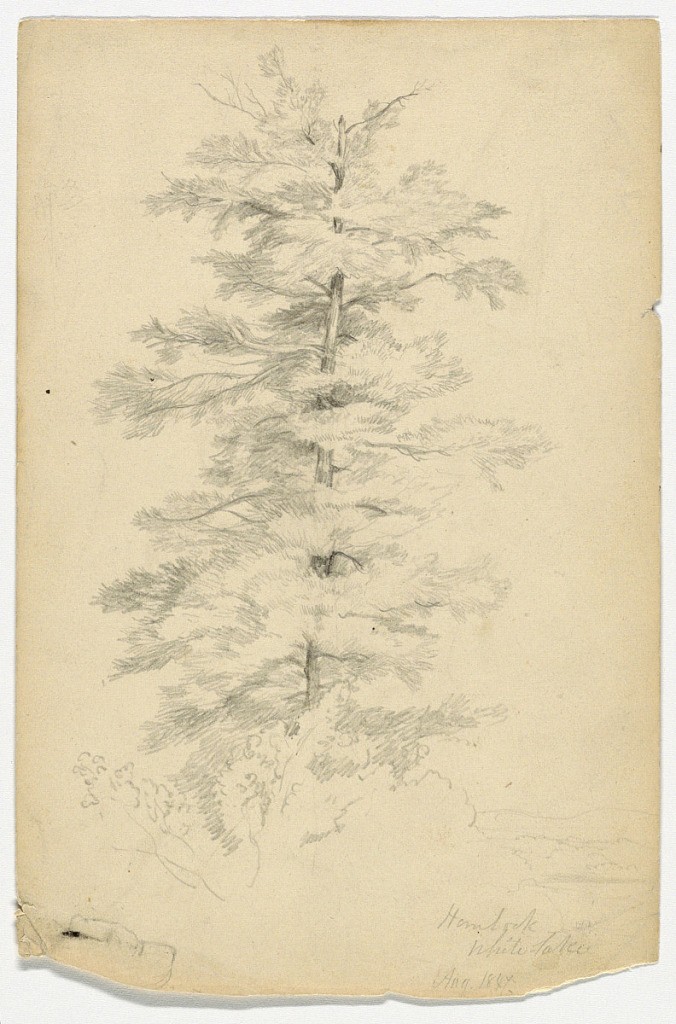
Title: Study of Hemlock near White Lake
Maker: Daniel Huntington, American, 1816–1906
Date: August 1847
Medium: Graphite on paper
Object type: Drawing
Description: Tree rising above bushes, with a view of the lake, at lower right.